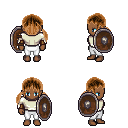
a pixel art fantasy rpg character, female body template, human, dark skin, white long-sleeve shirt, white pants, brown twin-tailed hairstyle, leather bracers, shield, four views (front, back, left, right), 2x2 character sprite sheet, small pixel art, hard edges, no anti-aliasing